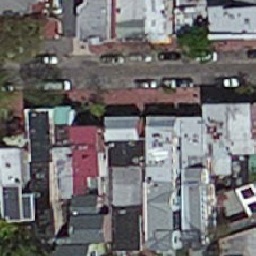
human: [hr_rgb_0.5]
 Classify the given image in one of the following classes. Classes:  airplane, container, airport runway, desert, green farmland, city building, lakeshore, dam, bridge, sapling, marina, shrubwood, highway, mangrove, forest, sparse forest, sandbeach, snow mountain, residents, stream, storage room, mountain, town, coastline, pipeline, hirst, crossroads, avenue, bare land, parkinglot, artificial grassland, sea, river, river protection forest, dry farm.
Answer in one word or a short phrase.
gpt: city building